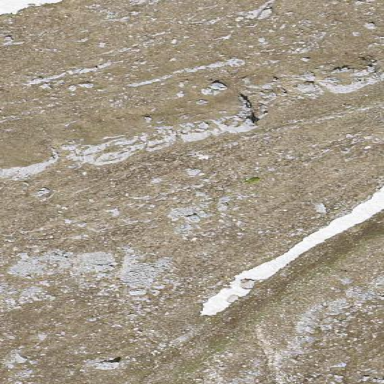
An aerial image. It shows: Landscape of bare rock.